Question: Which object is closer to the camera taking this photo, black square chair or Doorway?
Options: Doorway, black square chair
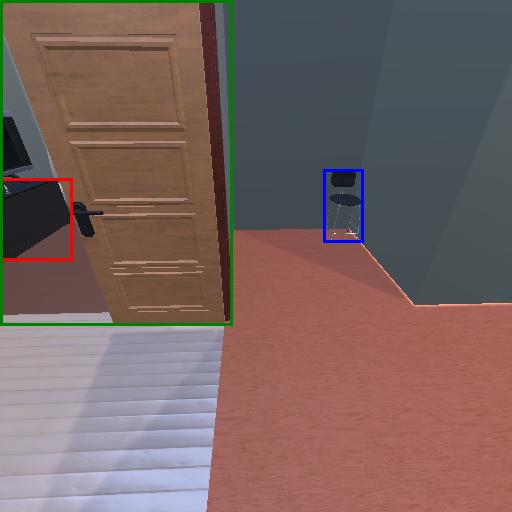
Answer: Doorway